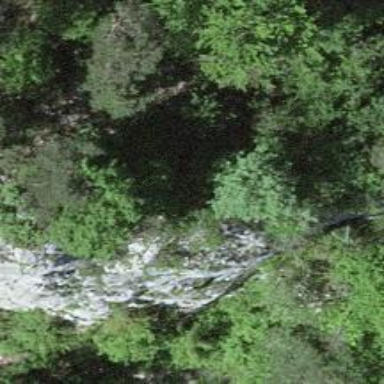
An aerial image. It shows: Cliff in nature.